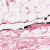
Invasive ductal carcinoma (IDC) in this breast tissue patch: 0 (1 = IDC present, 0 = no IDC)